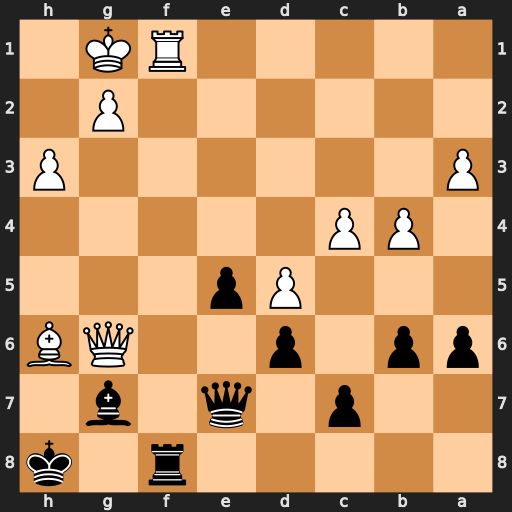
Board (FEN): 5r1k/2p1q1b1/pp1p2QB/3Pp3/1PP5/P6P/6P1/5RK1
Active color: b
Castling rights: -
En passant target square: -
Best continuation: Rxf1+ Kxf1 Qf8+ Ke2 Bxh6